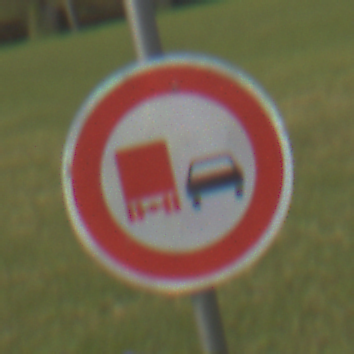
Verkehrszeichen: UeberholverbotKraftfahrzeuge
Umgebung: Outdoor, Suburban
Tageszeit: MorningAfternoon
Wetter: PartlyCloudy
Licht: Natural
Jahreszeit: NotSpecified
Kontrast: HighContrast